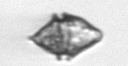
Label: Kryptoperidinium_triquetrum